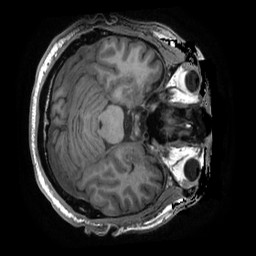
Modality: T1w
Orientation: axial
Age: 39
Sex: male
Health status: healthy
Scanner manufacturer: ge